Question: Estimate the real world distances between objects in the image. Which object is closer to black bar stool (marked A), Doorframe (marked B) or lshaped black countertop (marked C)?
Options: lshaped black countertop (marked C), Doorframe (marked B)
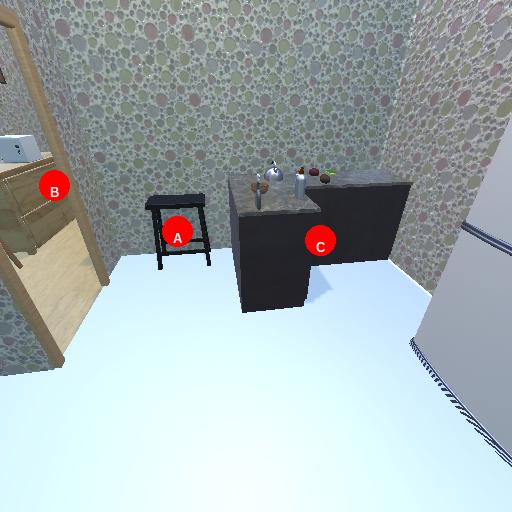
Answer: lshaped black countertop (marked C)